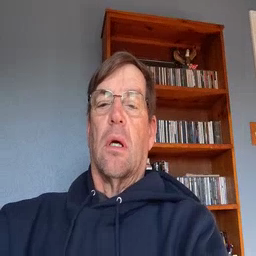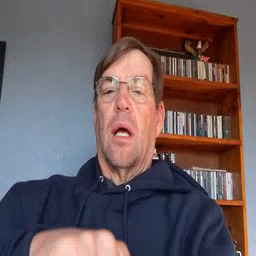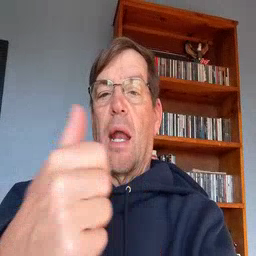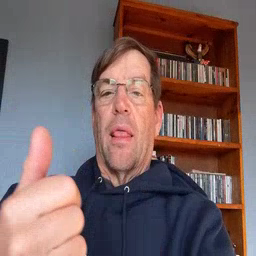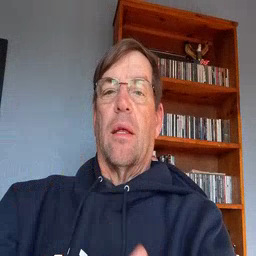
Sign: another